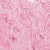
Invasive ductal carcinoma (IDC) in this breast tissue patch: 0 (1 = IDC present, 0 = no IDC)